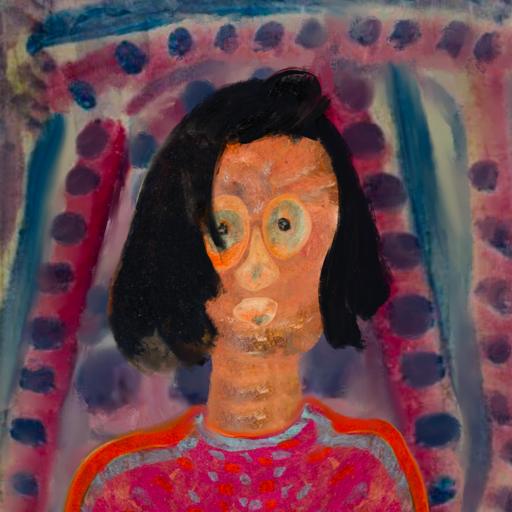
Background: HillGirl, Head And Neck Front: Boggyland, Face Front: Childish, Bust: Sisters, Hair Front: Mosgoul, Head Accessory: Blank, Second Necklace: Blank, Necklace: Blank, Baby: Blank